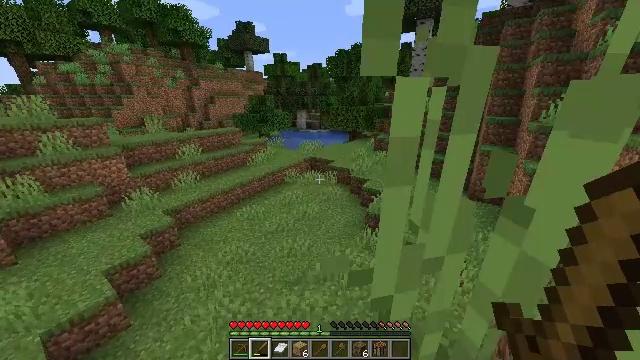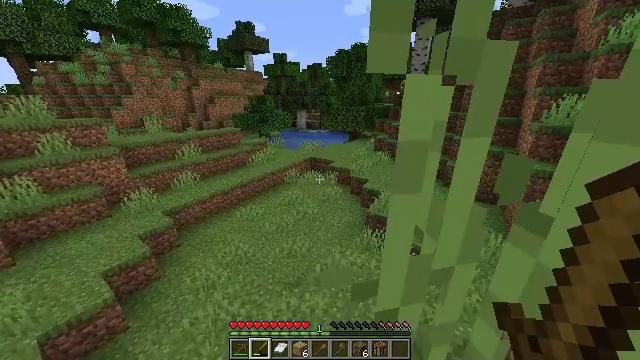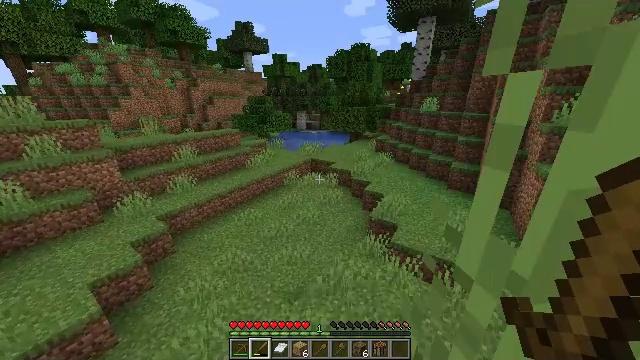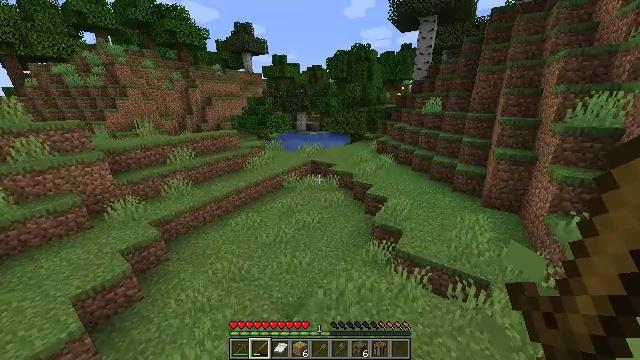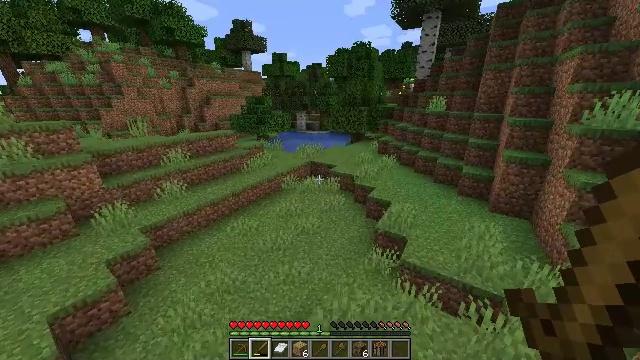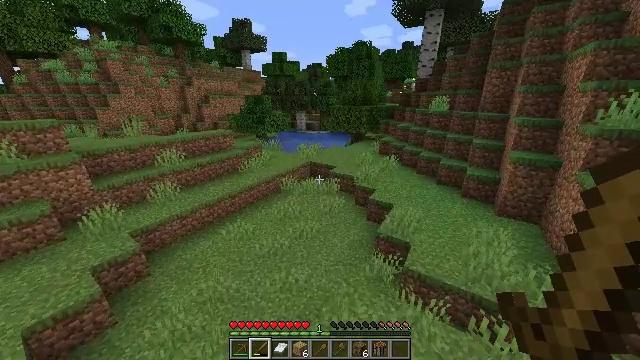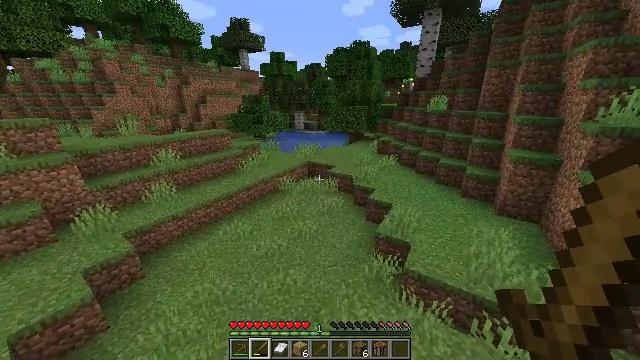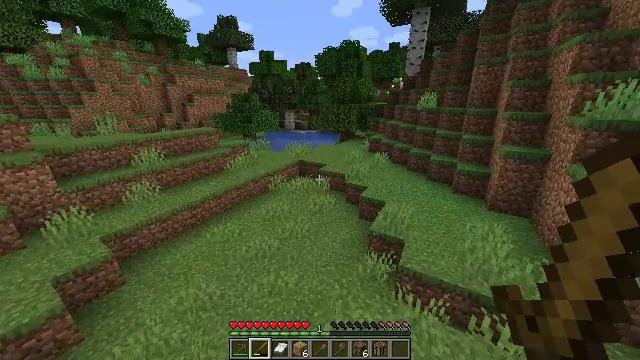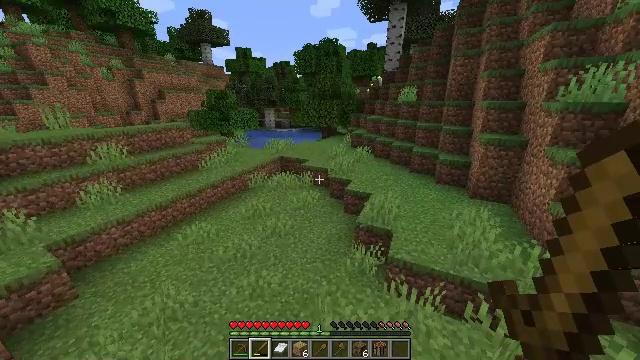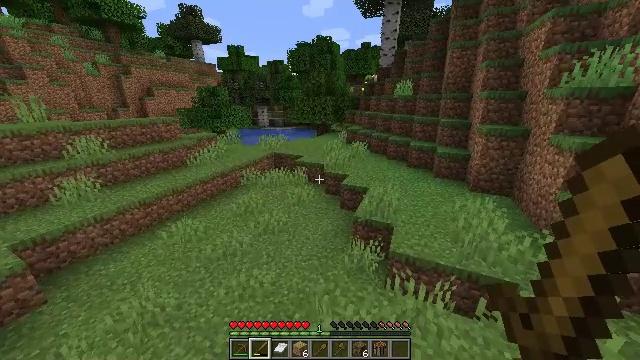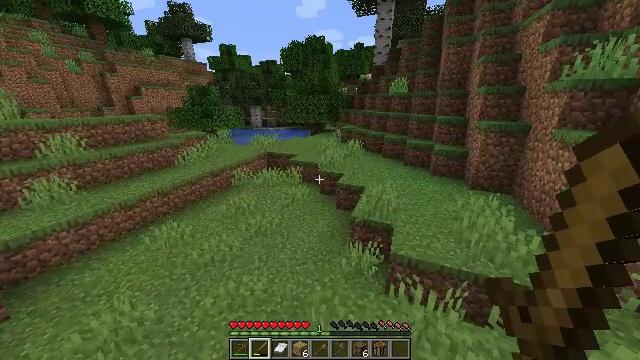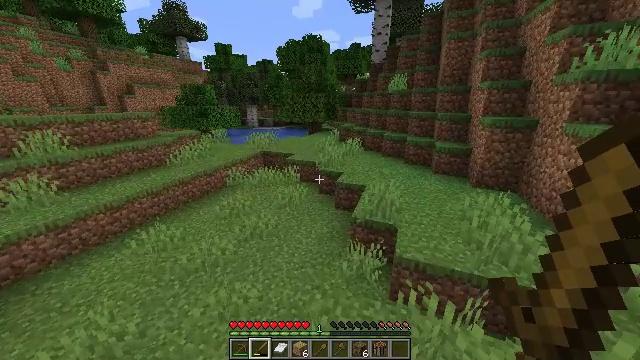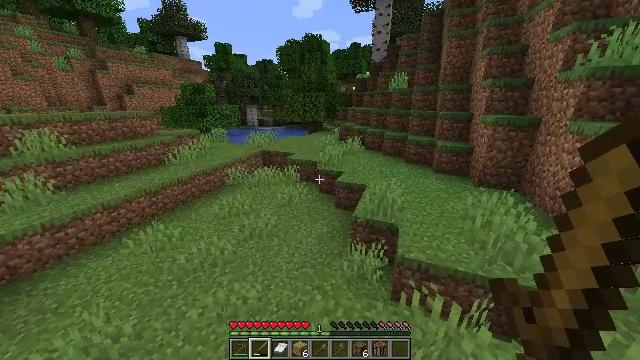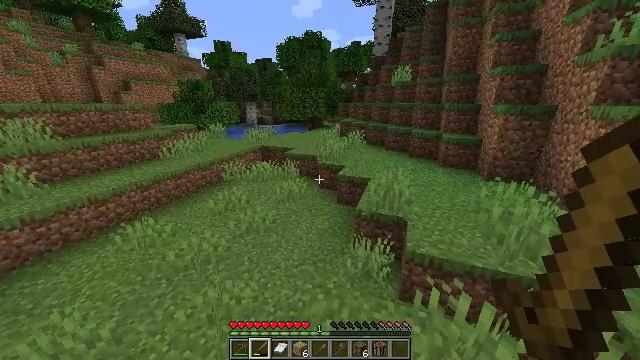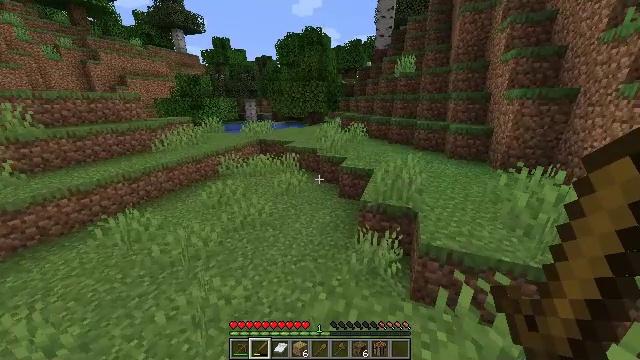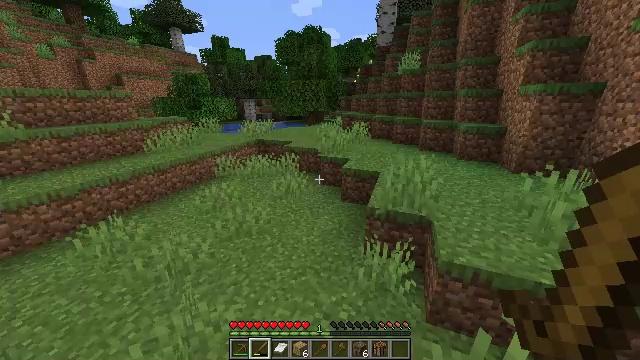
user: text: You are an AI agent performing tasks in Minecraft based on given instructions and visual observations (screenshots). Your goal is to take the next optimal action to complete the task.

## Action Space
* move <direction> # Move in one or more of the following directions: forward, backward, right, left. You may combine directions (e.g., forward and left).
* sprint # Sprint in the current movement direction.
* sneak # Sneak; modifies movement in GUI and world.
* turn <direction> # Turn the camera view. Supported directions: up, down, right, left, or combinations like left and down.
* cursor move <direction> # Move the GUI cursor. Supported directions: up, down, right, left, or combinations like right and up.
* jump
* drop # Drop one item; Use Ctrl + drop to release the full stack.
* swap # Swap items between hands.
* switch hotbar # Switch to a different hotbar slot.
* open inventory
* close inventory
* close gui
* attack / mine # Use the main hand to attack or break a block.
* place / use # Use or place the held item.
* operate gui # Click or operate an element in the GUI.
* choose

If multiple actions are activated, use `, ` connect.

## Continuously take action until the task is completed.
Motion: motion action
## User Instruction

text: Remove oak leaves from branches.
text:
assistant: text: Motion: move forward, sprint
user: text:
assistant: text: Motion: move forward, sprint
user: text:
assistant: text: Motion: move forward, sprint
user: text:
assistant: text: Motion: move forward, sprint
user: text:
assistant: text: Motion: move forward, sprint
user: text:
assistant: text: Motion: move forward, sprint
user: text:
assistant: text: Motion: move forward, sprint, turn right
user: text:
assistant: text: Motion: move forward, sprint, turn right
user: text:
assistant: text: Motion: move forward, sprint, turn right
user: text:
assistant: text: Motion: move forward, sprint, turn right
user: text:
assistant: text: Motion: move forward, sprint
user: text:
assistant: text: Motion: move forward, sprint
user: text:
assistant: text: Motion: move forward, sprint
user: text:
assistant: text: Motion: move forward, sprint
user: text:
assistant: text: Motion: move forward, sprint
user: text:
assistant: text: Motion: move forward, sprint
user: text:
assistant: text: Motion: move forward, sprint
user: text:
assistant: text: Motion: move forward, sprint
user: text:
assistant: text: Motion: move forward, sprint
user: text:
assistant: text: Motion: move forward, sprint
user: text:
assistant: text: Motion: move forward, sprint
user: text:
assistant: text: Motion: move forward, sprint
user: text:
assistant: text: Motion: move forward, sprint, jump
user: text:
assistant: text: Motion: move forward, sprint, jump
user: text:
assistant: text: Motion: move forward, sprint, jump
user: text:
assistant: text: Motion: move forward, sprint, jump
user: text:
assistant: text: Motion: move forward, sprint, jump
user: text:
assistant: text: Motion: move forward, sprint
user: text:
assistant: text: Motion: move forward, sprint
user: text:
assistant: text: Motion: move forward, sprint